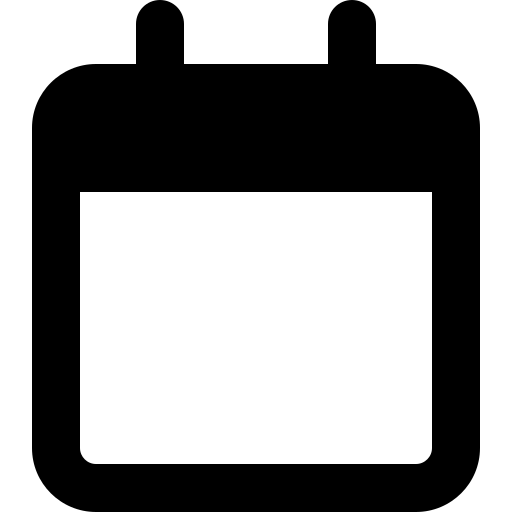
Tags: icon, FontAwesome, fa-icon, outline, calendar